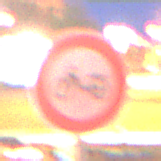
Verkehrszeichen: VerbotMofas
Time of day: Night
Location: Outdoor (Urban)
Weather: PartlyCloudy
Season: NotSpecified
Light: Artificial